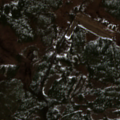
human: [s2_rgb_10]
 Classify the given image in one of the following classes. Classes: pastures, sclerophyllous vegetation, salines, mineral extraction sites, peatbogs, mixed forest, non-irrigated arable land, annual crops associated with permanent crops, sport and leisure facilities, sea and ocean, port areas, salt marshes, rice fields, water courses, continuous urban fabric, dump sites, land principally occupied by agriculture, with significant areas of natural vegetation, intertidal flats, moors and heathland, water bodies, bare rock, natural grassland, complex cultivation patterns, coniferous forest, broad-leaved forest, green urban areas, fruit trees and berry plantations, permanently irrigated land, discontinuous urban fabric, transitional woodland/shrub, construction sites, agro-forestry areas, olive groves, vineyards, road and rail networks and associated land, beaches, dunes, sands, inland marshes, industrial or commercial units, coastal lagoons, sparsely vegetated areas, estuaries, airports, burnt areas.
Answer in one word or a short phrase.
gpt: coniferous forest, transitional woodland/shrub